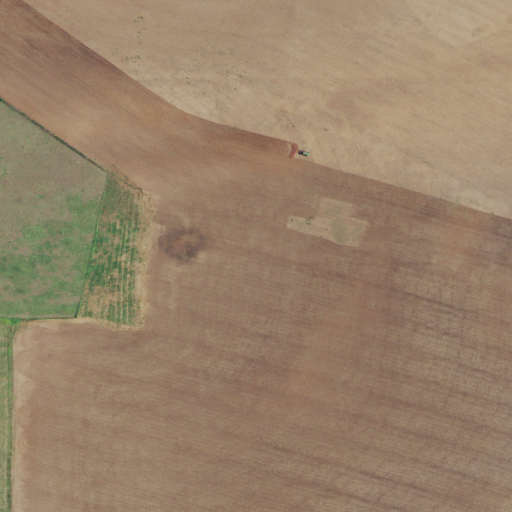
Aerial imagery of plain(s) in Oklahoma named Moscow Flats containing cultivated crops, grassland, and open development